Field crop: maize
Growth stage: 2
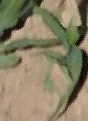
Species: maize